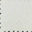
Piece: xx